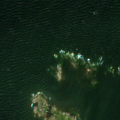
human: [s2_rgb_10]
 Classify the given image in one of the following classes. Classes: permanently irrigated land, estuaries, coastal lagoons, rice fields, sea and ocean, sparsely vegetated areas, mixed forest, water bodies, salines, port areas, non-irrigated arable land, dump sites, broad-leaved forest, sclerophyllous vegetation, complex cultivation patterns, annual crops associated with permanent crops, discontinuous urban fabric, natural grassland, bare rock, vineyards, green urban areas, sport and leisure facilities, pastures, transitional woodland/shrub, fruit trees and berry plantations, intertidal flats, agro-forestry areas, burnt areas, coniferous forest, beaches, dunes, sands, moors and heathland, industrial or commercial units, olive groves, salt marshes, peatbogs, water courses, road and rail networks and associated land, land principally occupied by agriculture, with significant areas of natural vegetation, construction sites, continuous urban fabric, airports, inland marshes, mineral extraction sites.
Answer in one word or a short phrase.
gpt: sea and ocean